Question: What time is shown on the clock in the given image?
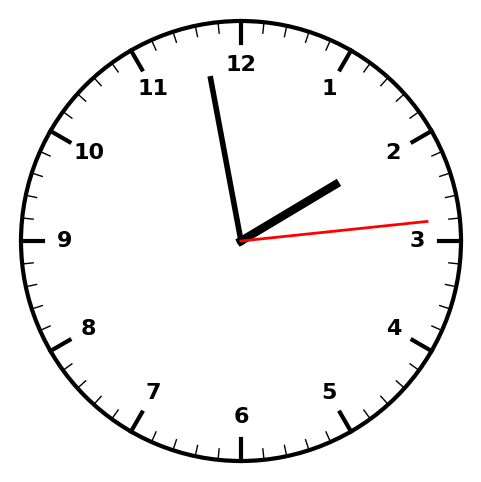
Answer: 01:58:14